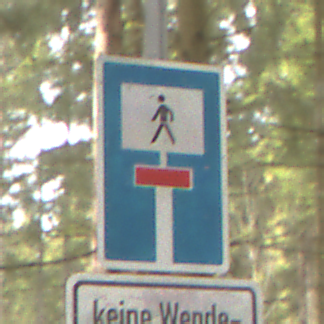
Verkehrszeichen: SackgasseFussgaengerDurchlaessig
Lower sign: HinweisGeaenderteVorfahrtVerkehrsfuehrungVerkehrsregelung3
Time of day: MorningAfternoon
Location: Outdoor (Nature)
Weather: Overcast
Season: Winter
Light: Natural